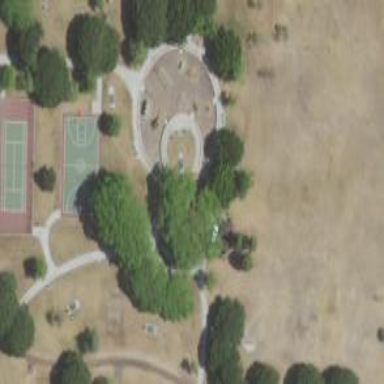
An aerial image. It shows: Park.